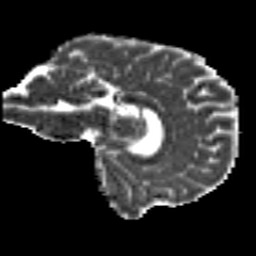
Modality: MD
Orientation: sagittal
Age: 29
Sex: male
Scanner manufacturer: siemens
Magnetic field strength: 3 T
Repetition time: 8.8 s
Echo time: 0.085 s